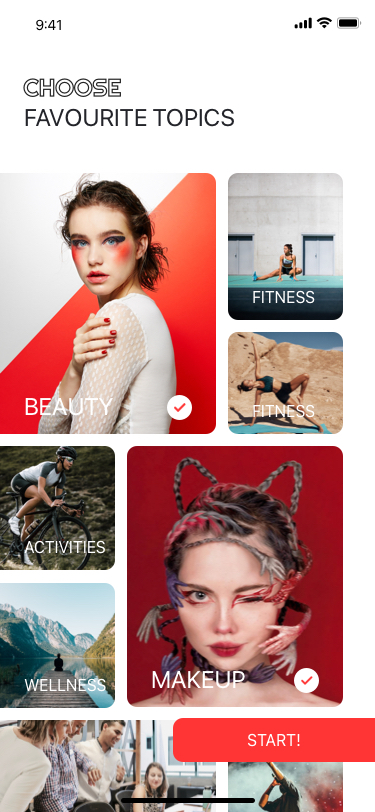
Text in this UI design:
FAVOURITE TOPICS
START!
BEAUTY
MAKEUP
FITNESS
FITNESS
ACTIVITIES
WELLNESS